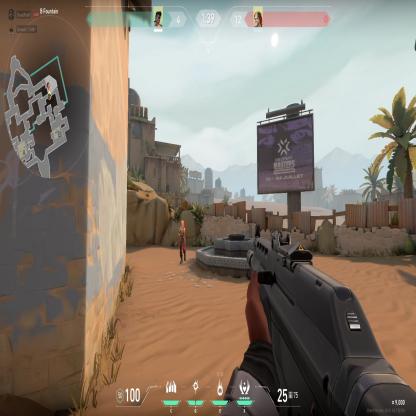
Label: enemy